Field crop: maize
Growth stage: 2
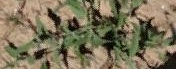
Species: atriplex